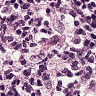
Metastatic tissue present: no